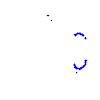
Particle: proton